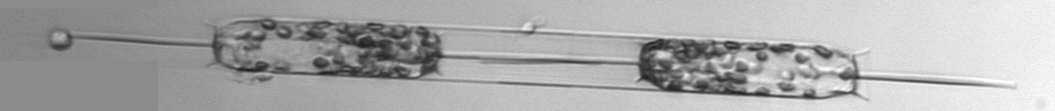
Label: Ditylum_brightwellii